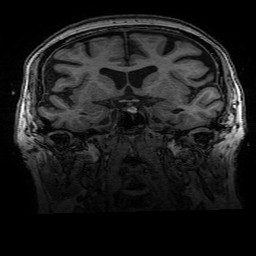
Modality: T1w
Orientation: sagittal
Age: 74
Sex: female
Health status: healthy
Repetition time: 2.53 s
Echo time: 0.0034 s